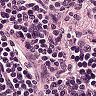
Metastatic tissue present: no